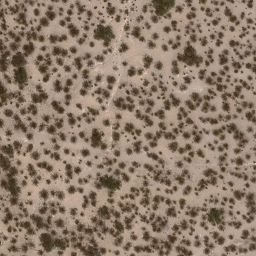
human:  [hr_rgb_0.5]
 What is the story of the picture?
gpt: chaparral